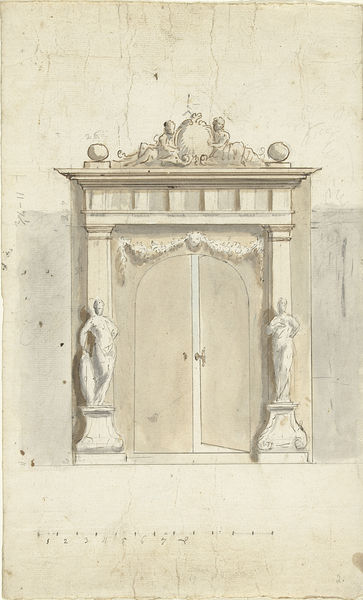
Titel: Ontwerp voor een ingangspoort met twee beelden
Künstler: Elias van Nijmegen
Standort: Amsterdam
Institution: Rijksmuseum
Schlagwörter: feder, weiß, aquarell, frauen, pfeiler, skizze, säulen, tür, zeichnung, beige, blass, sockel, figur, klassizismus, girlande, skulptur, statue, türen, figuren, ornamente, türflügel, tor, pfosten, eingang, druck, kugeln, entwurf, ranke, portal, statuen, plan, schaft, rötel, lisene, skulpur, architktur, säulenfiguren, maßstabsleiste, zeichnung aquarell